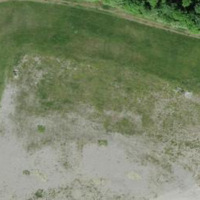
EUNIS habitat code: 56
Species observed at this site:
Chamaenerion dodonaei